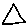
Label: triangle